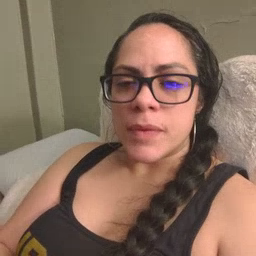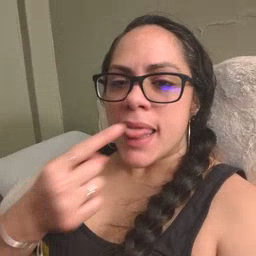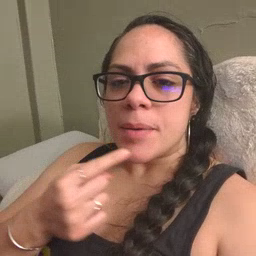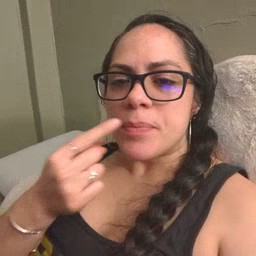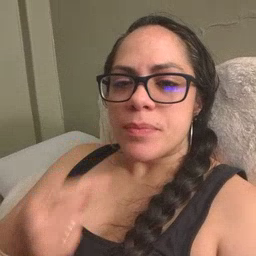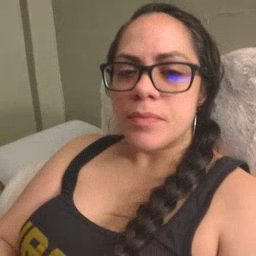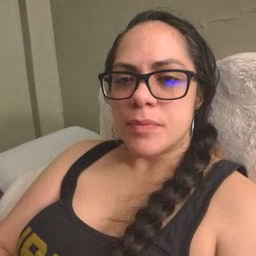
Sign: lips